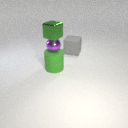
large green rubber cylinder in front of large gray rubber cube